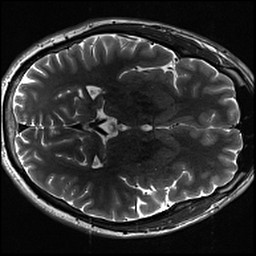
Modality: inplaneT2
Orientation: axial